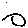
Label: sun